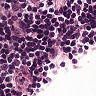
Metastatic tissue present: no